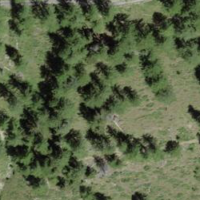
EUNIS habitat code: 26
Species observed at this site:
Geranium sanguineum
Hipparchia semele